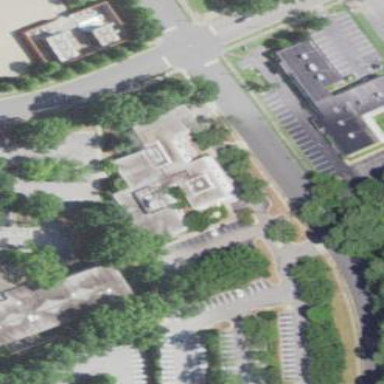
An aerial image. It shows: Commercial building.